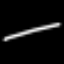
Label: line